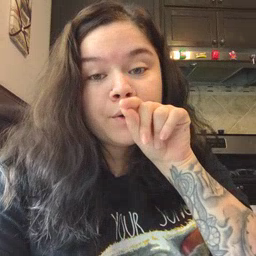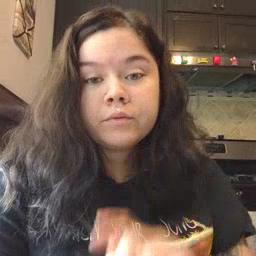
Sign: bird